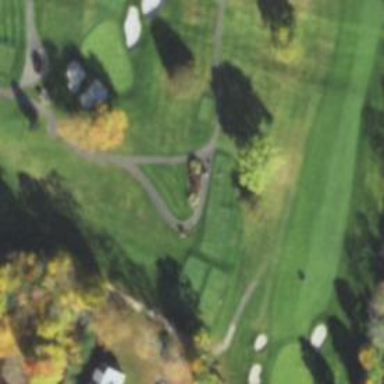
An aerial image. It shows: Path used for both walking and golf.